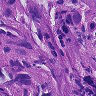
Metastatic tissue present: yes